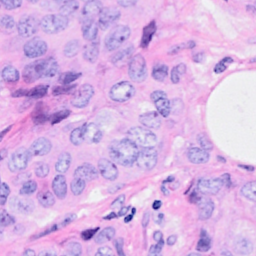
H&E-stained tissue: Breast